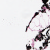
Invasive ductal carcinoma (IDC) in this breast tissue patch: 0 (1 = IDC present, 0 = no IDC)